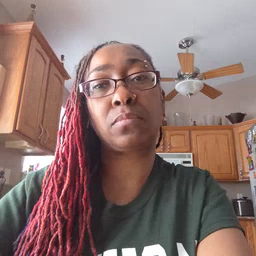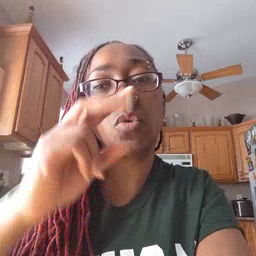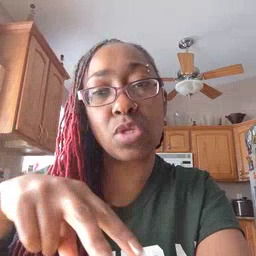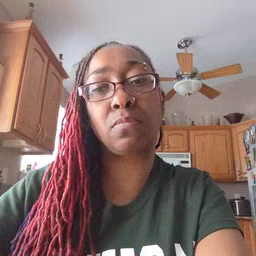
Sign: read